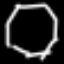
Label: octagon